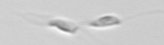
Label: Dinobryon